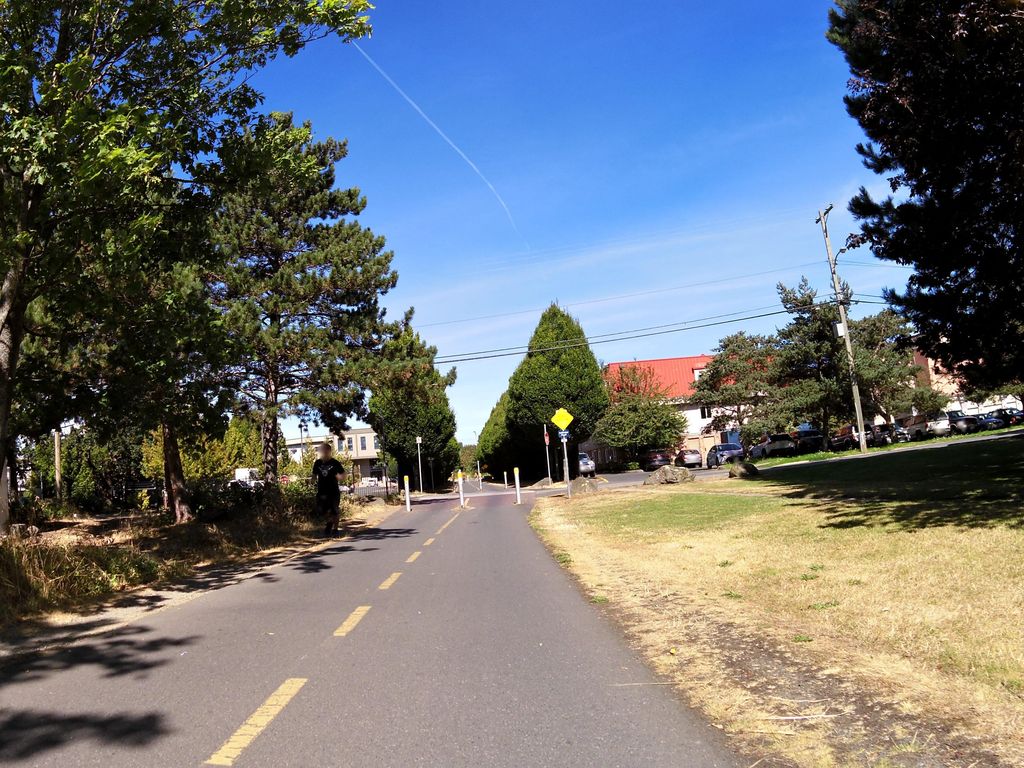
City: victoria